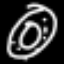
Label: donut